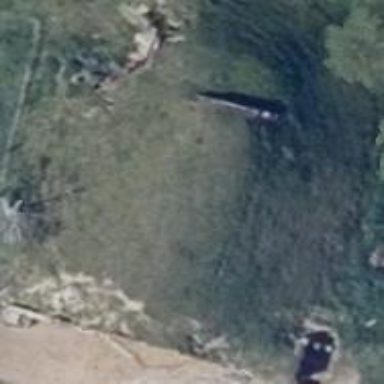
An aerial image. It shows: Bunker building.